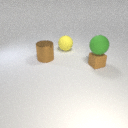
small brown rubber cube to the right of large brown metal cylinder